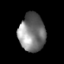
Tissue: lung
Cell type: Epithelial cells
Senescence score: 0.2303
Nuclear area (px): 974
Mean DAPI intensity: 122.555